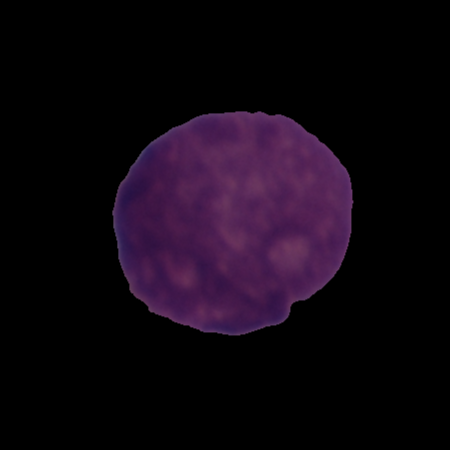
Label: cancer